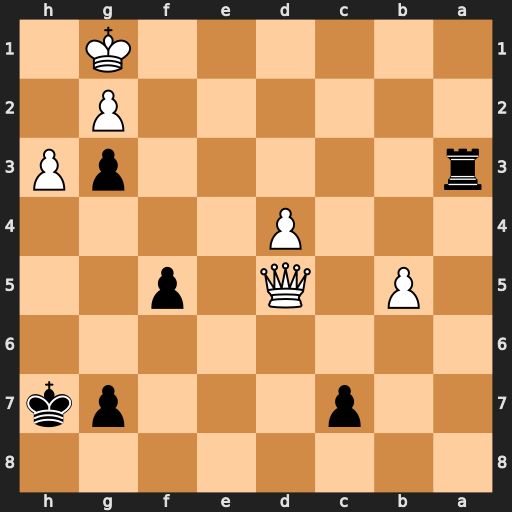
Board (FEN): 8/2p3pk/8/1P1Q1p2/3P4/r5pP/6P1/6K1
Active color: b
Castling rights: -
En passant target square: -
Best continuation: Ra1#